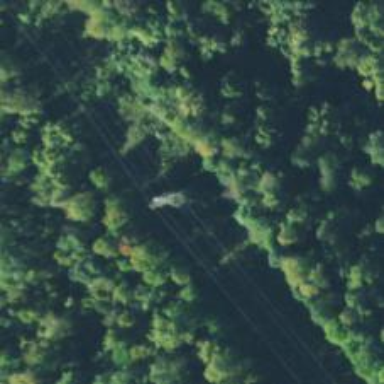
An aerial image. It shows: Lattice structure tower used for power distribution.